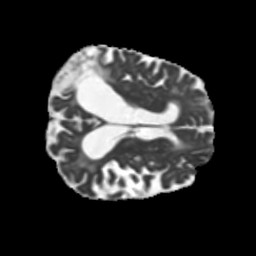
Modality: MD
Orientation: axial
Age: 66
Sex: female
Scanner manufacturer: siemens
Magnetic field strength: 3 T
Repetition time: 5.25 s
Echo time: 0.08 s